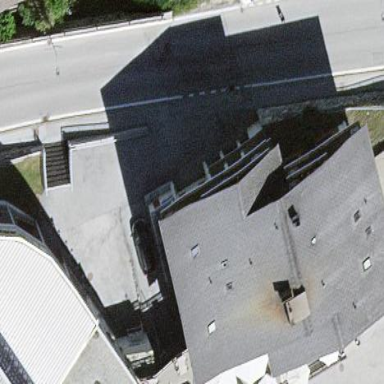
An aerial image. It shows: Building that functions as both restaurant and hotel.